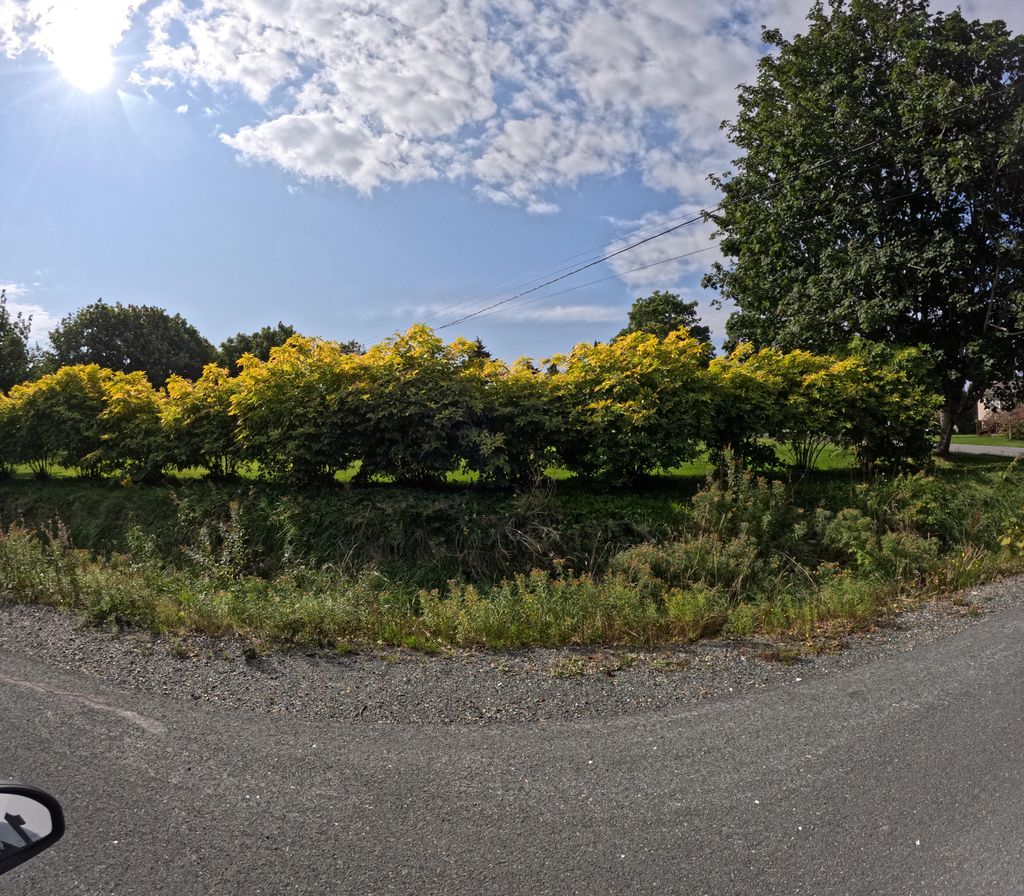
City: st_johns